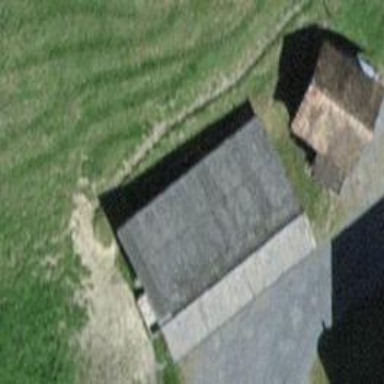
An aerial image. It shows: Barn.